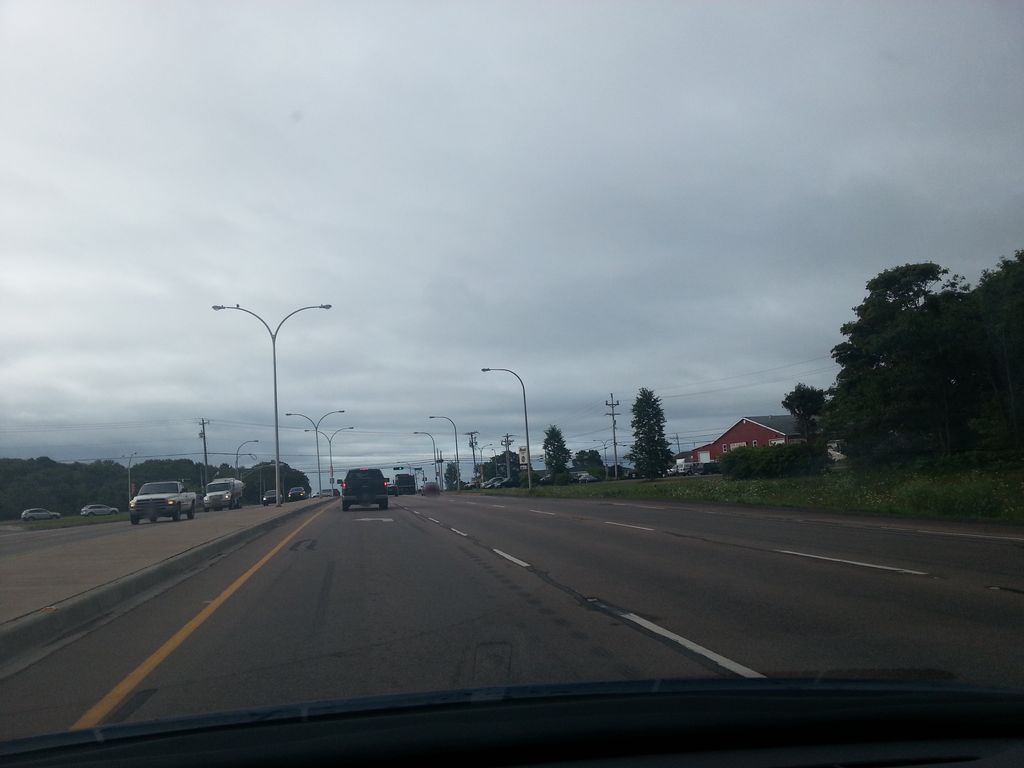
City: charlottetown